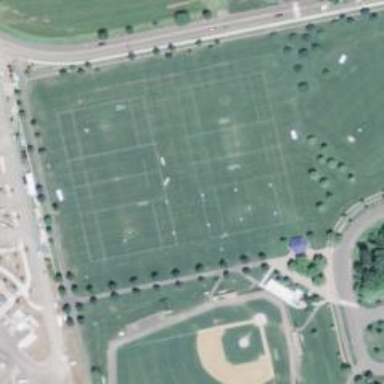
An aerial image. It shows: Multi-sport pitch with grass surface for leisure land activities.